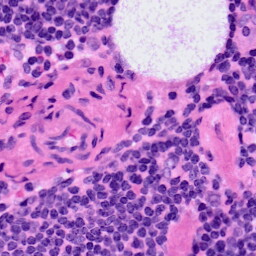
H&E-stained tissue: LymphNode